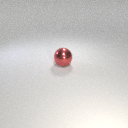
large red metal sphere